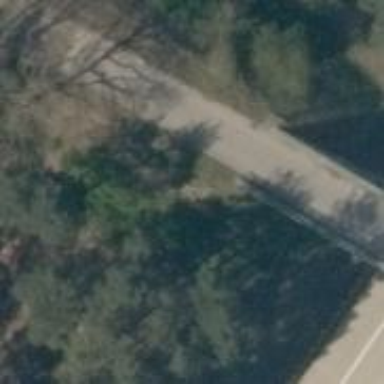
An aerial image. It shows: Asphalt track on bridge with Grade 1 track type.